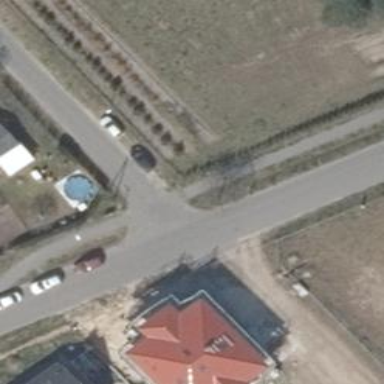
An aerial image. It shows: Smoothly paved residential road.